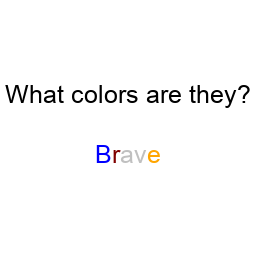
Color: blue, maroon, silver, silver, orange
Background color: white
Question text color: black